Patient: sex M, age 61
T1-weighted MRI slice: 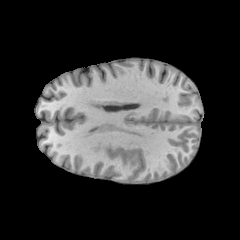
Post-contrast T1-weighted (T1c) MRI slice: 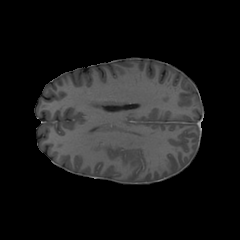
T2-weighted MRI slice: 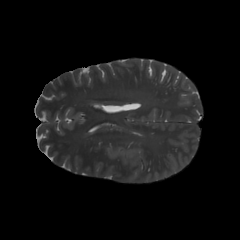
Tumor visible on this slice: no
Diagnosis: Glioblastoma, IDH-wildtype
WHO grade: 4